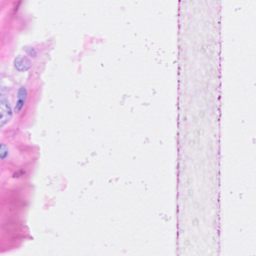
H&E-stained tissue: Breast